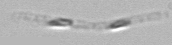
Label: Leptocylindrus